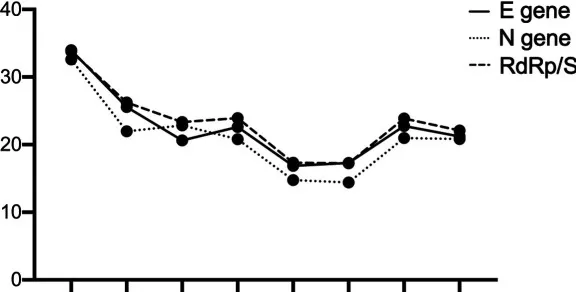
Cycle threshold (Ct) values for the E, N, and RdRP/S genes at different time intervals, before and after CAR-T therapy, to determine dynamics of the SARS-CoV-2 viral load. Each dot represents a different time point.
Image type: chart (chart)